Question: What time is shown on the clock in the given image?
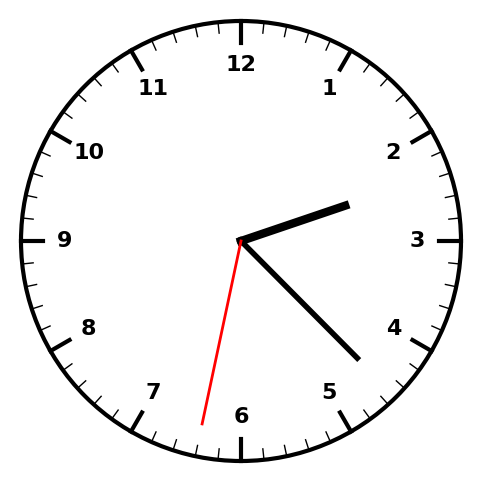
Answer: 02:22:32